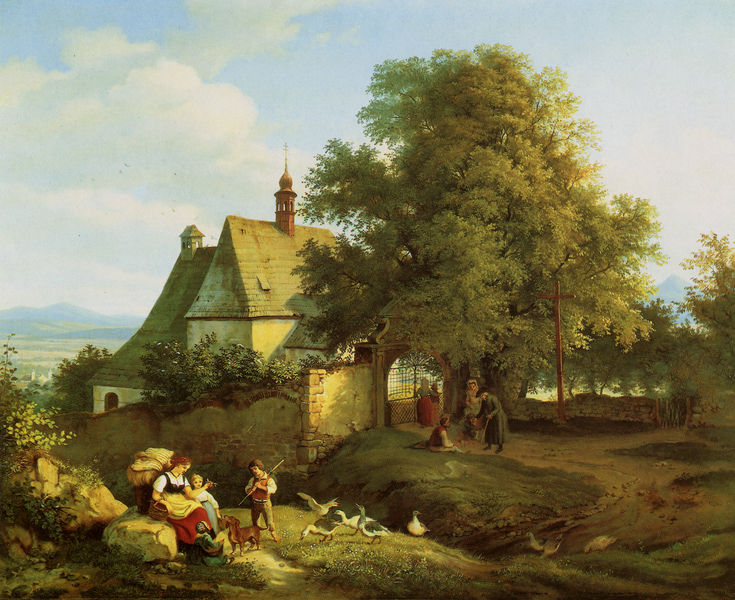
Titel: Sankt Annenkirche zu Graupen in Böhmen
Künstler: Adrian Ludwig Richter
Standort: Hannover
Institution: Niedersächsisches Landesmuseum
Schlagwörter: baum, berg, blau, blätter, felsen, flügel, gemälde, hand, himmel, laub, mann, schatten, weiß, wolken, bäume, gelb, grün, landschaft, menschen, mädchen, ocker, sitzen, braun, frau, geste, haar, hintergrund, laterne, licht, schwarz, strasse, tür, dach, dackel, gebäude, gras, haus, hund, rot, tier, tiere, weg, wiese, zaun, gespräch, leute, rock, mütze, richter, bluse, falten, spitze, stein, hände, ebene, felder, horizont, häuser, hügel, natur, strauch, weide, gitter, kirche, familie, kind, mutter, tal, bauern, genre, kinder, landleben, stock, turm, krug, deutschland, aussicht, schürze, gans, bogen, perspektive, stab, berge, fels, dorf, mauer, landschaftsmalerei, bauernhof, hof, enten, idylle, weib, weiber, spielen, korb, junge, weste, tor, penis, eingang, schmiedeeisen, knabe, kreuz, tumr, torbogen, idyllisch, friedhof, gänse, landschaftsbild, geflügel, pfarrer, pforte, ländlich, mauern, vergittert, priester, kapelle, graben, bettler, kniebundhose, hirte, träger, damilie, dachluke, linde, flandern, gänsehirt, erzählen, 17. jahrhundert, türmschen, hitler?, gäne, hucke